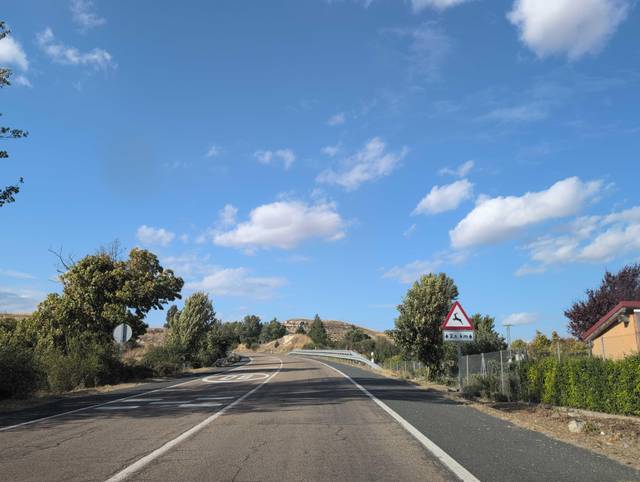
Region: Spain
Coordinates: 41.58, -3.696